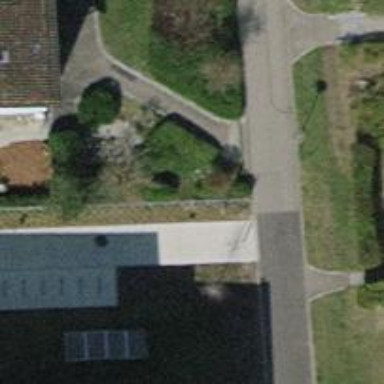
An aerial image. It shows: Bollard.